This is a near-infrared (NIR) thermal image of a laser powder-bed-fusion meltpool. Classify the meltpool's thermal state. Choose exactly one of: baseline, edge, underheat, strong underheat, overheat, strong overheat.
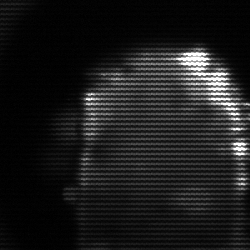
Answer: baseline